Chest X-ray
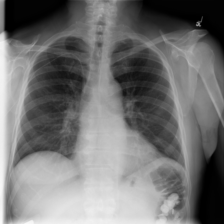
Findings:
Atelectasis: negative
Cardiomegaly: negative
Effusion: negative
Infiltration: negative
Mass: negative
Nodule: negative
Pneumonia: negative
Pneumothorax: negative
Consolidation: negative
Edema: negative
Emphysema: negative
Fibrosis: negative
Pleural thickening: negative
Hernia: negative